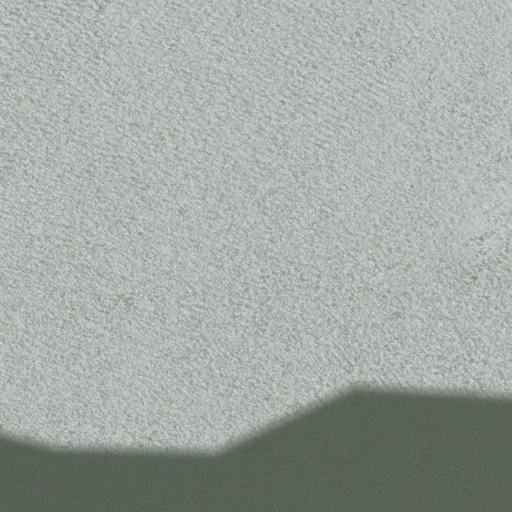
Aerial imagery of bar in Louisiana named Middle Ground containing only open water